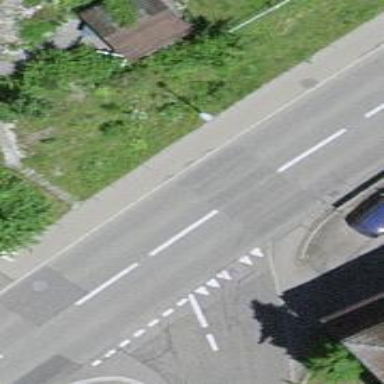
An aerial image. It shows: Zebra crossing on the road.